Chest X-ray:
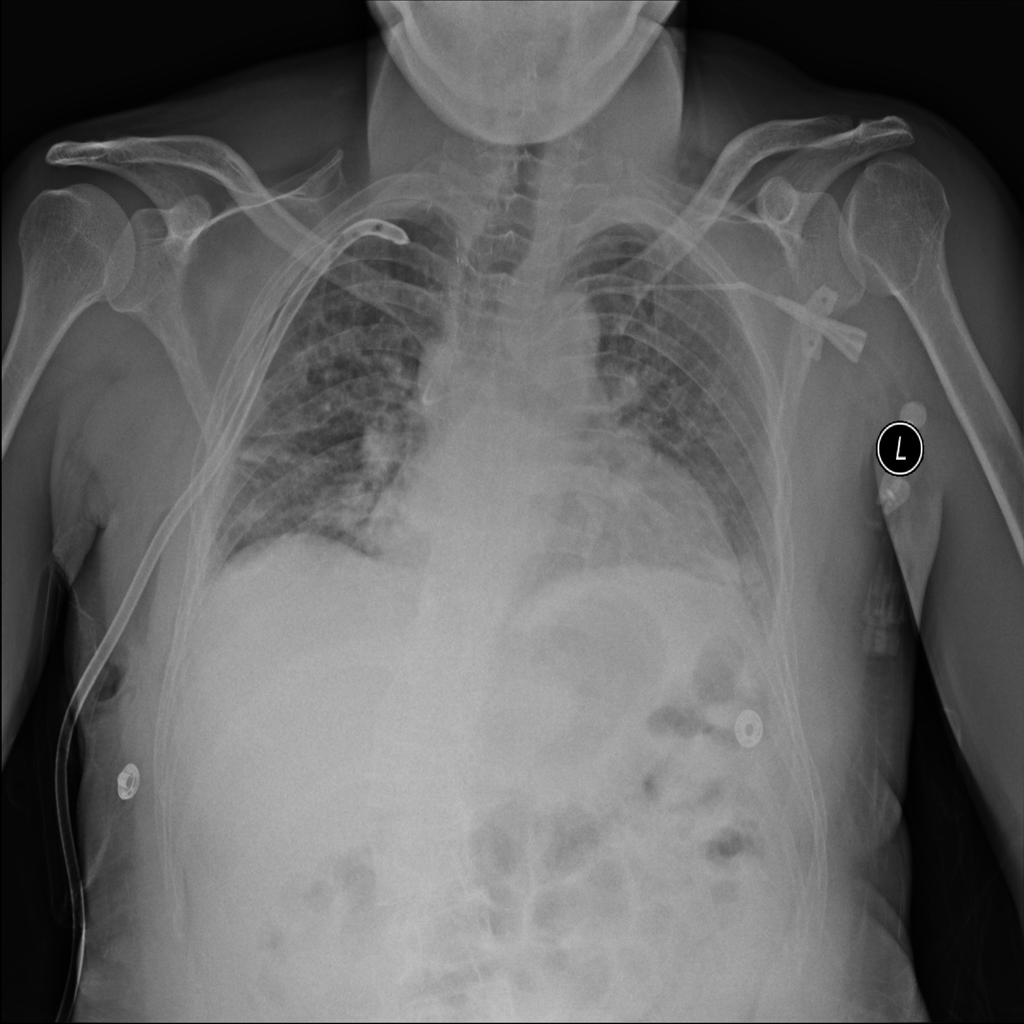
Findings: Cardiomegaly, Consolidation
No abnormal finding: no